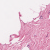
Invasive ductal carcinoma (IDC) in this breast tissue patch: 0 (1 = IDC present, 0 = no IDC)